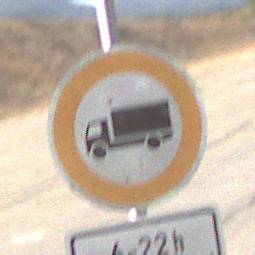
Verkehrszeichen: VerbotFuerKraftfahrzeugeUeberDreiKommaFuenfTonnen
Zusatzzeichen unten: ZeitangabenMitBeschraenkungAufWochentage4
Umgebung: Outdoor, RoadRail
Tageszeit: Midday
Wetter: Clear
Licht: Natural
Jahreszeit: Summer
Kontrast: HighContrast